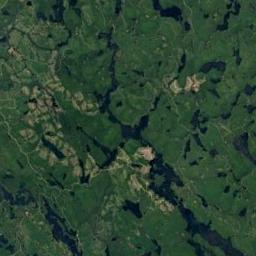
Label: wetland